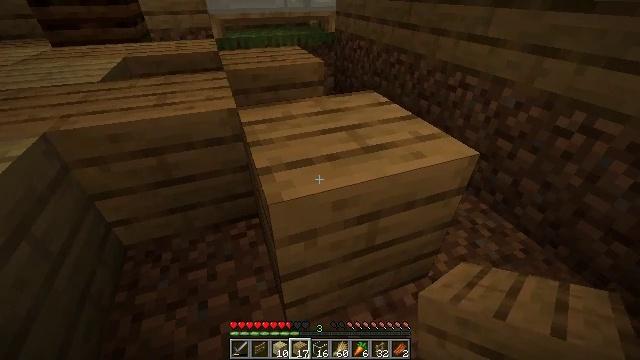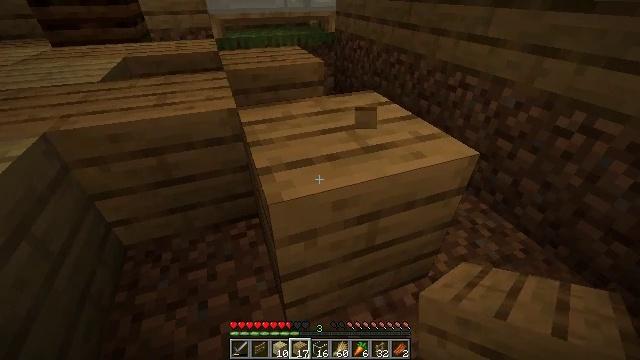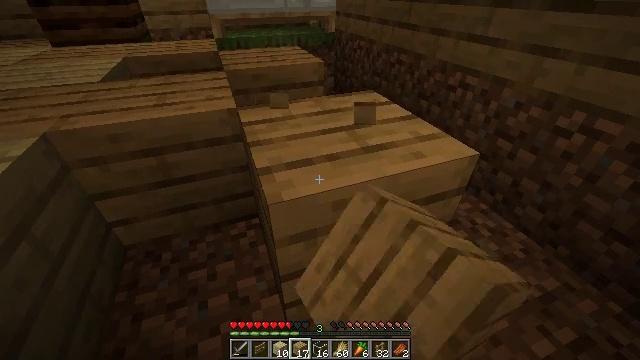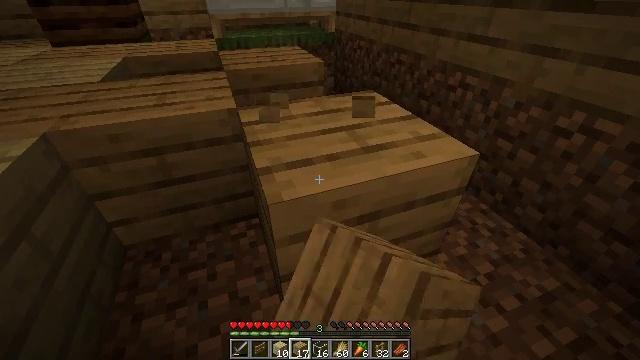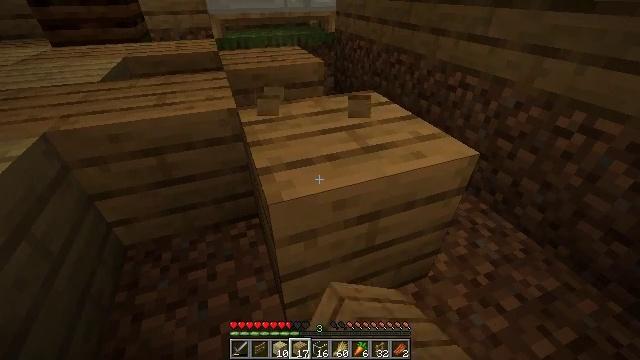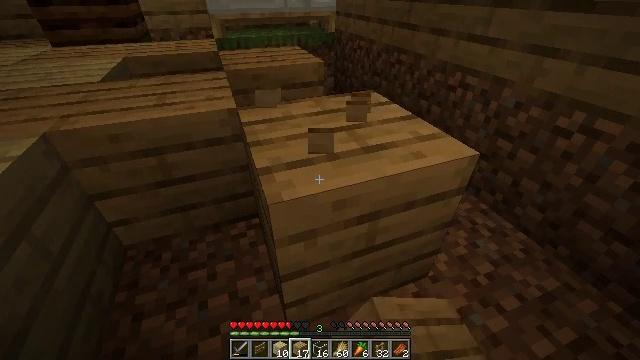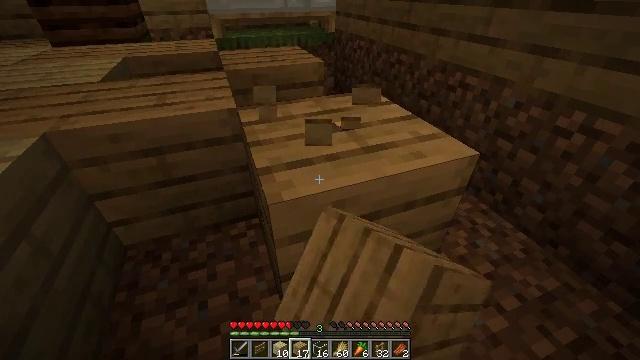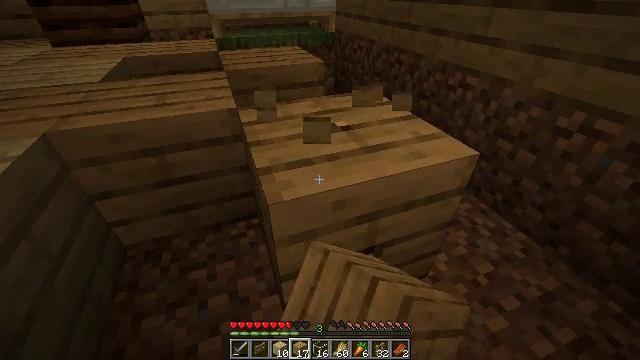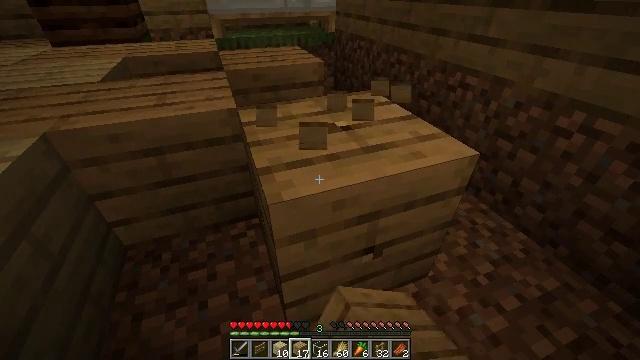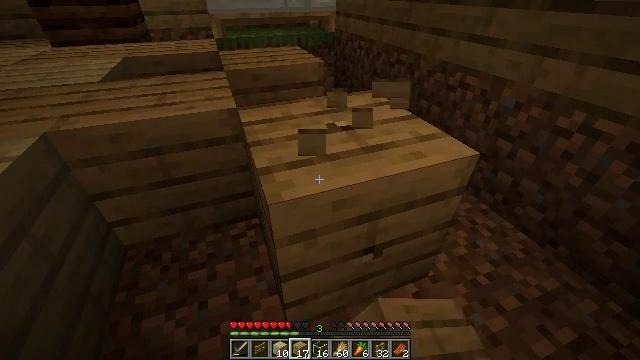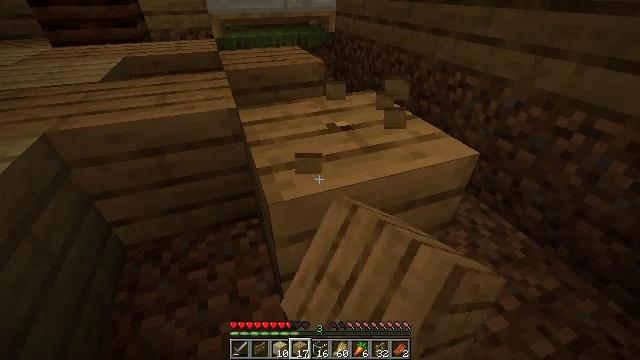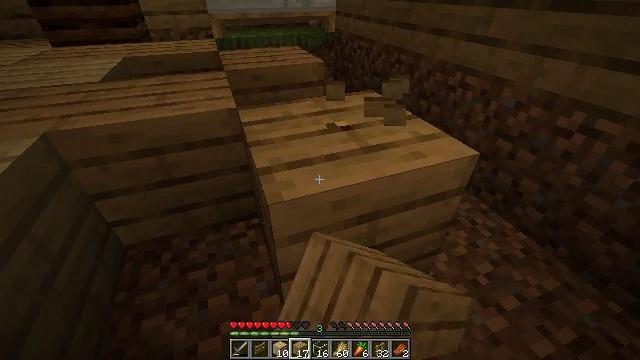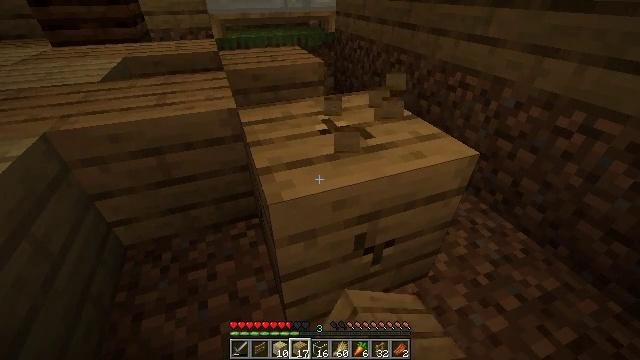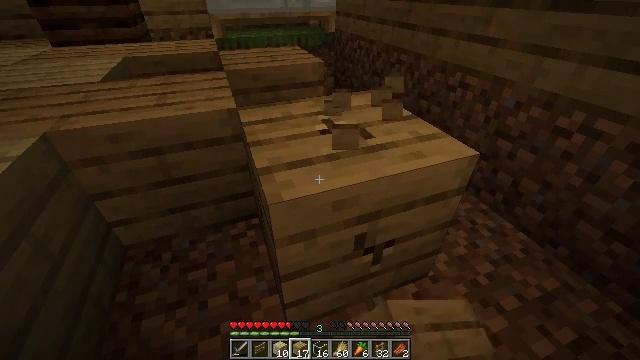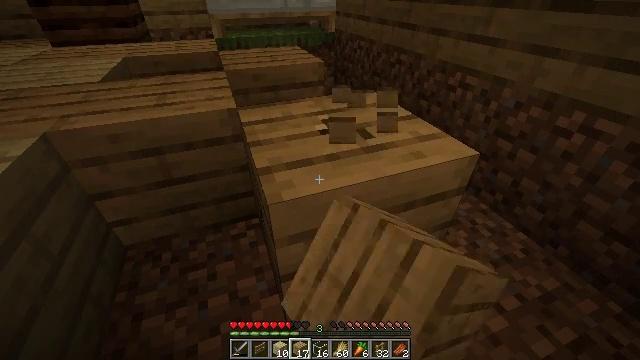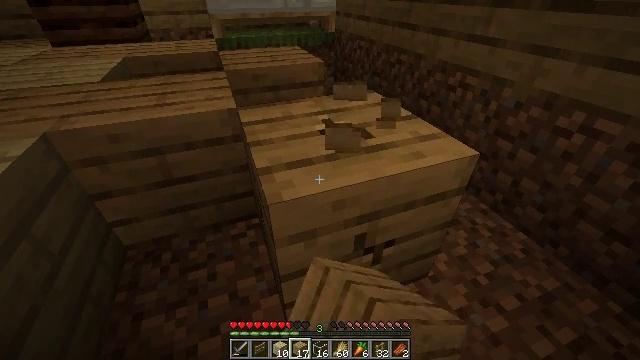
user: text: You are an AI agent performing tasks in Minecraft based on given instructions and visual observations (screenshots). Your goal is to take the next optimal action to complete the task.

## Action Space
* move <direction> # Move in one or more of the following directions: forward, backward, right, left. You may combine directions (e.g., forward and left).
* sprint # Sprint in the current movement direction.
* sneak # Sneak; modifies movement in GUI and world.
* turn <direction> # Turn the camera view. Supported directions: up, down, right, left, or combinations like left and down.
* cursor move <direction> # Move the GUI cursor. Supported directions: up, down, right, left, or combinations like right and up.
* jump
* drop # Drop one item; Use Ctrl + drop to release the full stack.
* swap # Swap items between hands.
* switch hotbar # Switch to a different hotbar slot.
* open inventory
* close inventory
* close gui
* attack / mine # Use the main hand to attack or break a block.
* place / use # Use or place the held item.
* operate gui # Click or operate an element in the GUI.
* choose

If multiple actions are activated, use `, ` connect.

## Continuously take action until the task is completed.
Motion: motion action
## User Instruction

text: Mine planks.
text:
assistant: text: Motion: attack / mine
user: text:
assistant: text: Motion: attack / mine
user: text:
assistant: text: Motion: attack / mine
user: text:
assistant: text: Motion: attack / mine
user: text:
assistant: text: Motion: attack / mine
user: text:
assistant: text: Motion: attack / mine
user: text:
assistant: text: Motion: attack / mine
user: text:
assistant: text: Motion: attack / mine
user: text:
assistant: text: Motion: attack / mine
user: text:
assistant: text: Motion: attack / mine
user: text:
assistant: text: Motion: attack / mine
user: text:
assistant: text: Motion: attack / mine
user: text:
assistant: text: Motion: attack / mine
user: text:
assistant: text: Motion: attack / mine
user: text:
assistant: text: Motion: attack / mine
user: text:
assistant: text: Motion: attack / mine
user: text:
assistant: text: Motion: attack / mine
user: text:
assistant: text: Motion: attack / mine
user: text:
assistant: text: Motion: attack / mine
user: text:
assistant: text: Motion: attack / mine
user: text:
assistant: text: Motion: attack / mine
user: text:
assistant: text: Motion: attack / mine
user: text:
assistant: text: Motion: attack / mine
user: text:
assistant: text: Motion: attack / mine
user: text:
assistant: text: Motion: attack / mine
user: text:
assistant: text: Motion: attack / mine
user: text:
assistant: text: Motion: attack / mine
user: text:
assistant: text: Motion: attack / mine
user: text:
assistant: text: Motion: attack / mine
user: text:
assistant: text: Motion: attack / mine